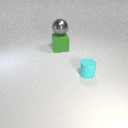
small cyan rubber cylinder to the right of large green rubber cube